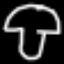
Label: mushroom